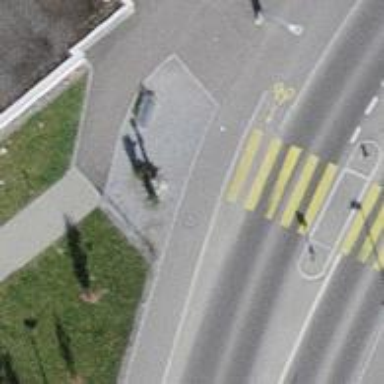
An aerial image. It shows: Kerb serving as barrier.